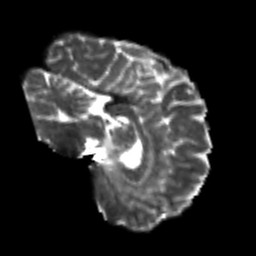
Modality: T2w
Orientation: sagittal
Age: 26
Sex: male
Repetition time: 8.4 s
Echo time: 0.09 s